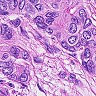
Metastatic tissue present: yes